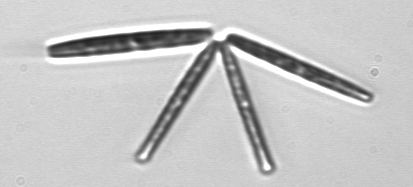
Label: Thalassionema